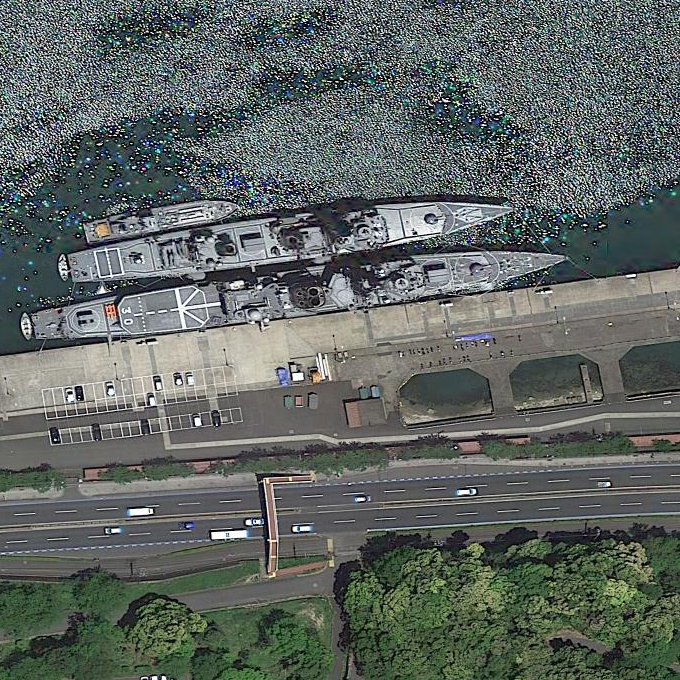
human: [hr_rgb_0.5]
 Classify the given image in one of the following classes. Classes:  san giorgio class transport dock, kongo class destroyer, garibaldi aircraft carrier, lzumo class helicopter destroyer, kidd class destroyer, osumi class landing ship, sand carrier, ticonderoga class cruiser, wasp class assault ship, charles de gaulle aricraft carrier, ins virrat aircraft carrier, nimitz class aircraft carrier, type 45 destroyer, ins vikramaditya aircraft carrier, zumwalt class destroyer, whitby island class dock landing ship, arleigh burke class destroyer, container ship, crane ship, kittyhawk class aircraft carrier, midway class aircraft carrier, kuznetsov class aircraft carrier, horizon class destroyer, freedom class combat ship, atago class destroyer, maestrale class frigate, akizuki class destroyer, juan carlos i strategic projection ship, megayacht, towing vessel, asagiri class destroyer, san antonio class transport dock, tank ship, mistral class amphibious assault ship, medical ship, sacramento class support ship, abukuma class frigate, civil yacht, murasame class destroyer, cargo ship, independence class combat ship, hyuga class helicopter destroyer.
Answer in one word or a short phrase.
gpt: Abukuma class frigate